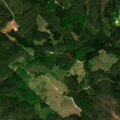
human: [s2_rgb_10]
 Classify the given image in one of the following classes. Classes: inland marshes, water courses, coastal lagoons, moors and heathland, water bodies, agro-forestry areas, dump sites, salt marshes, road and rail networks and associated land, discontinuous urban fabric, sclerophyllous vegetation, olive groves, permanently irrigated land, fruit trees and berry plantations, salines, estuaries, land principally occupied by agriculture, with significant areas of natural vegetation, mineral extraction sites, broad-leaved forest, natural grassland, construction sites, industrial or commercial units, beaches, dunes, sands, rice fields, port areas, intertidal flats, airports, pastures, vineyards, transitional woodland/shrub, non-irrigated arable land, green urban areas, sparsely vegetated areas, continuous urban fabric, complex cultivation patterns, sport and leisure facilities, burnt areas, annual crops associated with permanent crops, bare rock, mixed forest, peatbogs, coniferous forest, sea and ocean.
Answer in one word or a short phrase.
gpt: coniferous forest, mixed forest